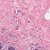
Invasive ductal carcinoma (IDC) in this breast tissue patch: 0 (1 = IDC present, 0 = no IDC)